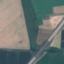
Land use / land cover class: Highway